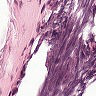
Metastatic tissue present: no